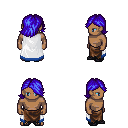
a pixel art fantasy rpg character, male body template, human, dark skin, white trimmed cape, robe skirt, blue swoop hairstyle, ghillies, four views (front, back, left, right), 2x2 character sprite sheet, small pixel art, hard edges, no anti-aliasing